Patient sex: M
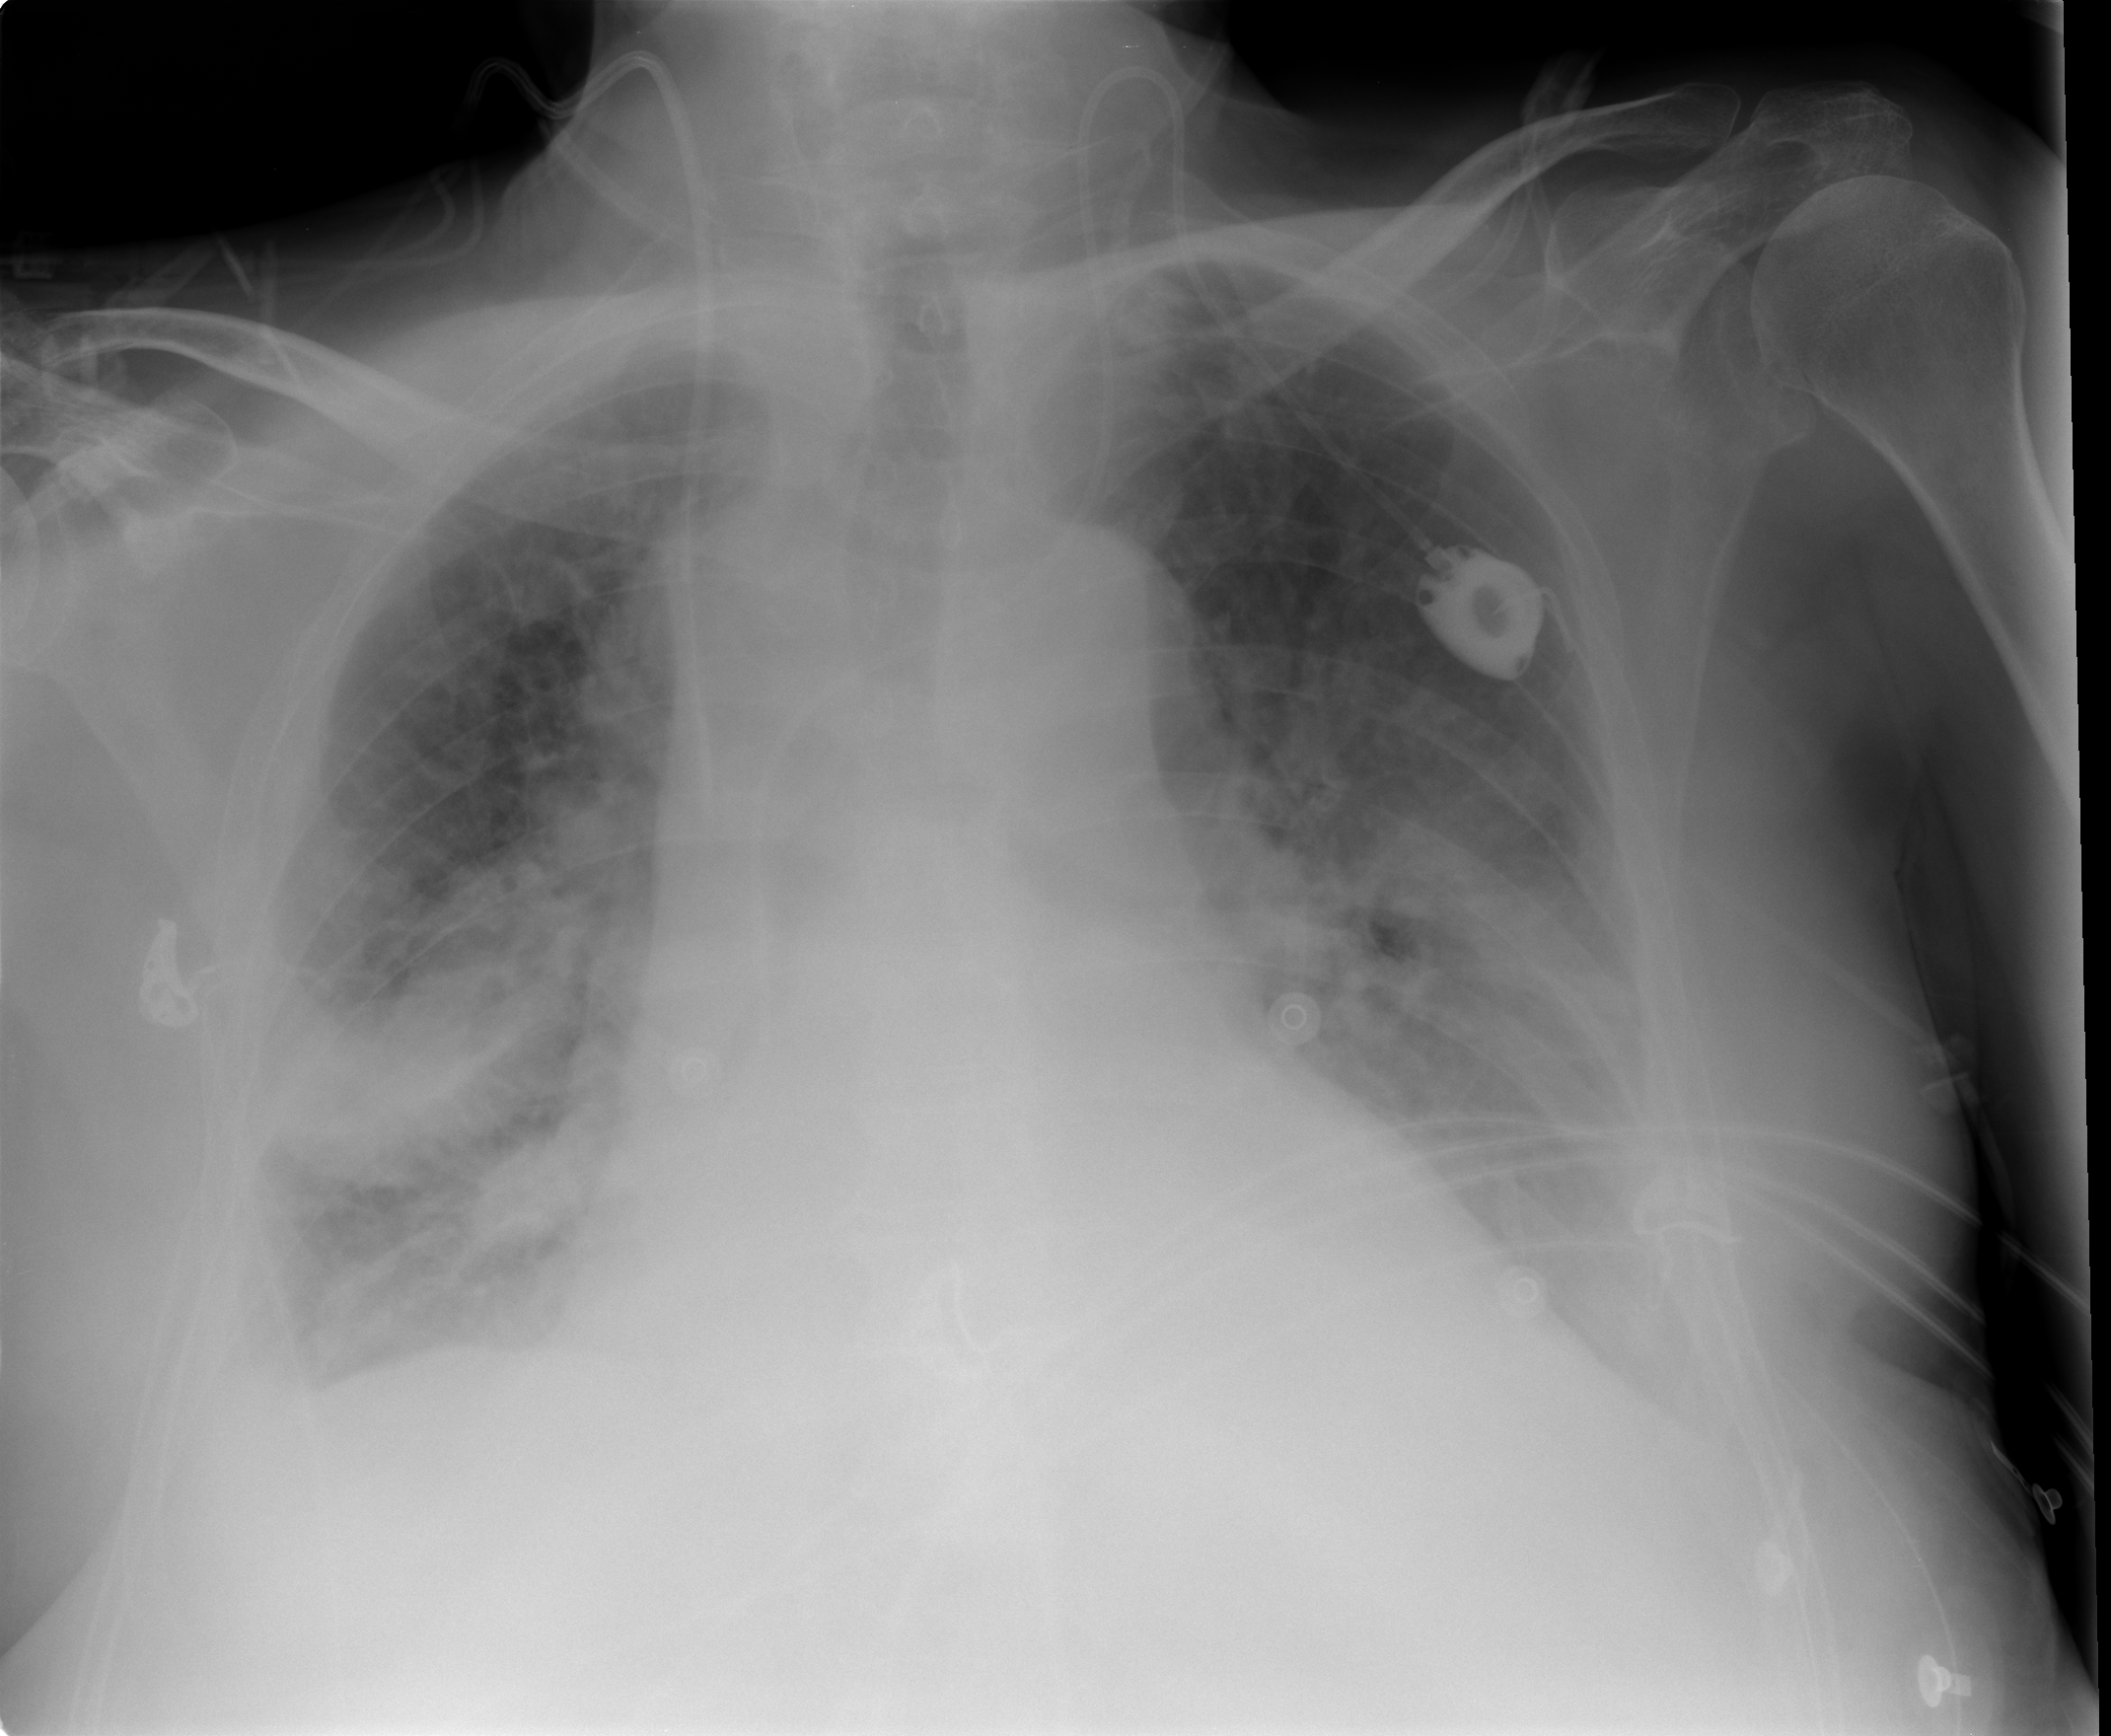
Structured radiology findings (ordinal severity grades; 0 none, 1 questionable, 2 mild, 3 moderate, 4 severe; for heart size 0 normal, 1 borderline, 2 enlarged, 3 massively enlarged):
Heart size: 2
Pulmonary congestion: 3
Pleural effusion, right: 2
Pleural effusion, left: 2
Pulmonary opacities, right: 3
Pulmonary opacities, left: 2
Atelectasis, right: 3
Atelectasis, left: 2